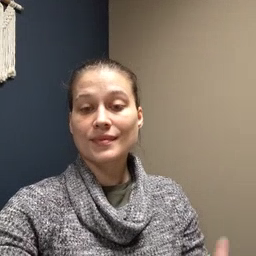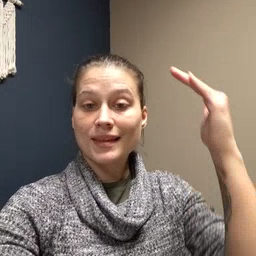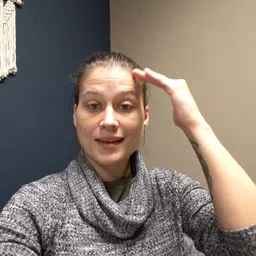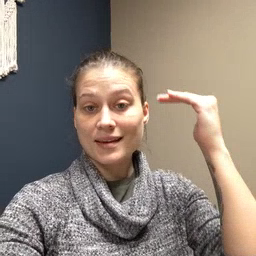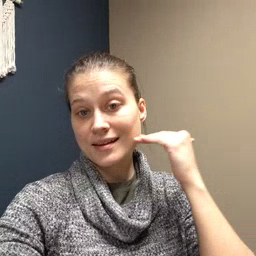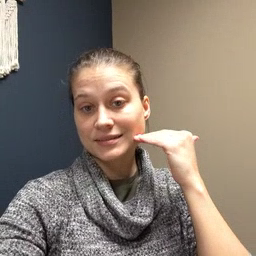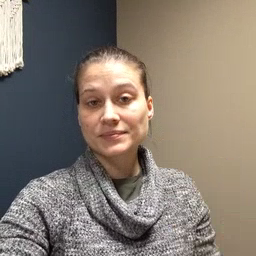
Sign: head